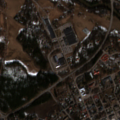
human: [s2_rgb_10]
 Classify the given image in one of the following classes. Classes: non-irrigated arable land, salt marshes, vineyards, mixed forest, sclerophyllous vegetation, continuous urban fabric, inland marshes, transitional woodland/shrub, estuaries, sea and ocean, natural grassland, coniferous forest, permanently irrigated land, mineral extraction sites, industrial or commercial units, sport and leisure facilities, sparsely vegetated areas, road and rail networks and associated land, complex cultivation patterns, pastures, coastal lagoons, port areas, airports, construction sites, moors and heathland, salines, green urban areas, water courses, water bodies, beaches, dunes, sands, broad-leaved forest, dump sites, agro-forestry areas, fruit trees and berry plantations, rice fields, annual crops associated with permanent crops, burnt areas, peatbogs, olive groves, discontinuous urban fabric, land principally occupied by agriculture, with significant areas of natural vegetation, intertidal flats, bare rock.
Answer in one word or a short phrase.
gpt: discontinuous urban fabric, industrial or commercial units, land principally occupied by agriculture, with significant areas of natural vegetation, coniferous forest